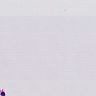
Metastatic tissue present: no